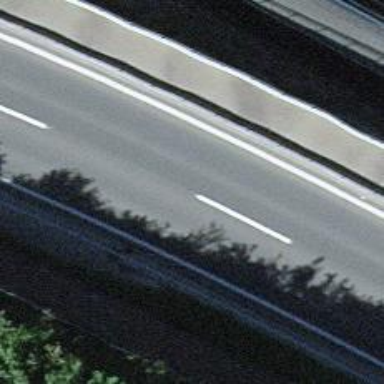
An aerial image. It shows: Asphalt motorway.